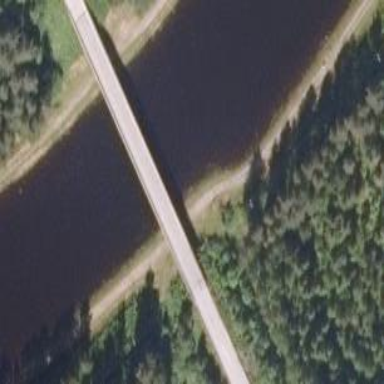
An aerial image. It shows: Man-made bridge.